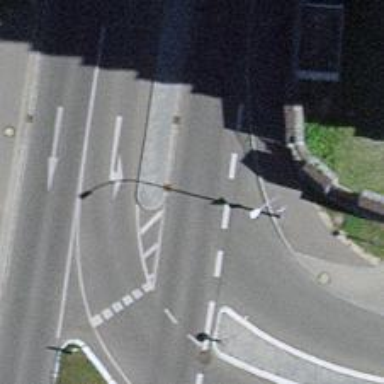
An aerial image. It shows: Primary road with asphalt surface.